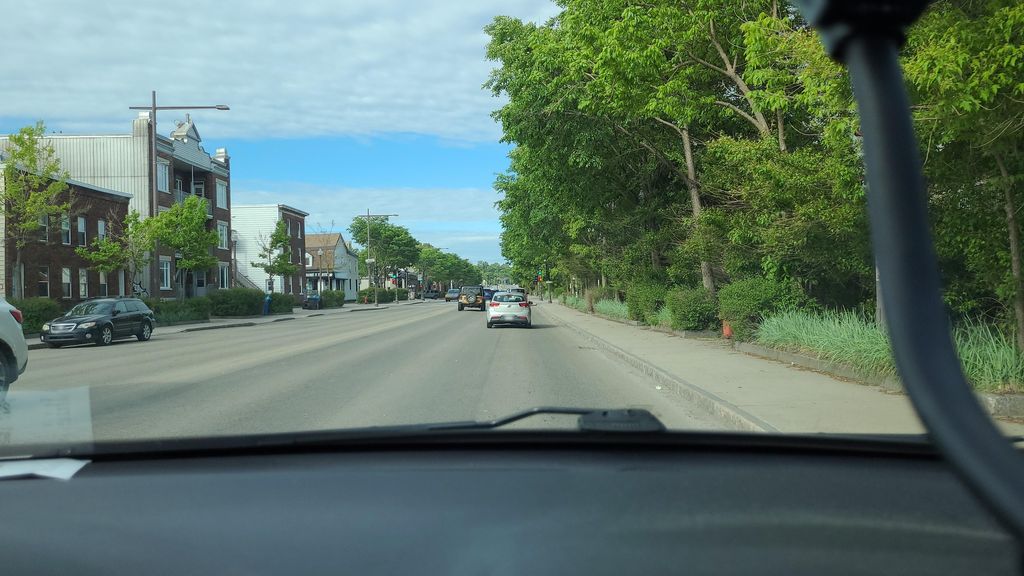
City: quebec_city